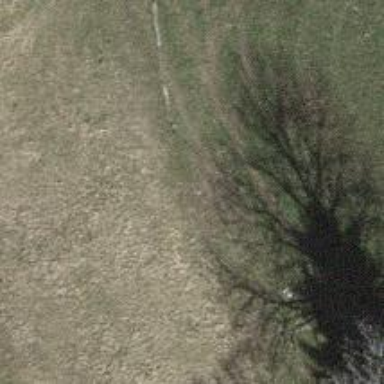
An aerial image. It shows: Track with ground surface. The track is Grade 4.